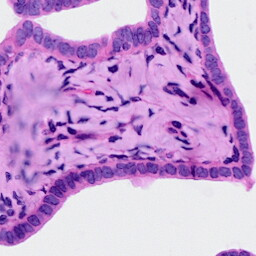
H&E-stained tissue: Ovarian